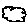
Label: cloud